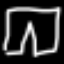
Label: pants